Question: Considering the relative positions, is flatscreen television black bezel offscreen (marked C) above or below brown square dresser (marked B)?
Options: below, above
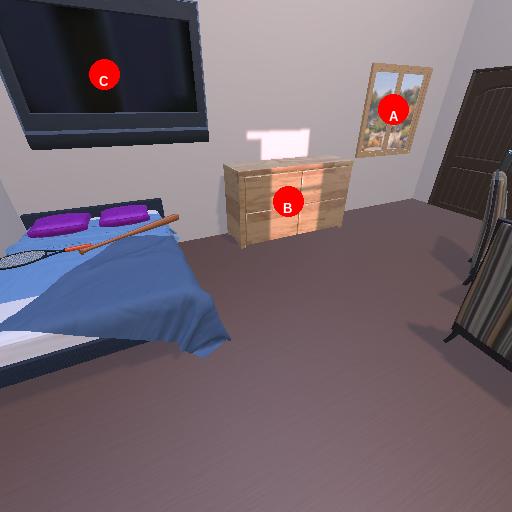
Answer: below